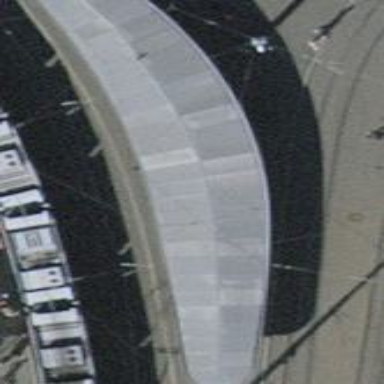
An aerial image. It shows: Public transport shelter.